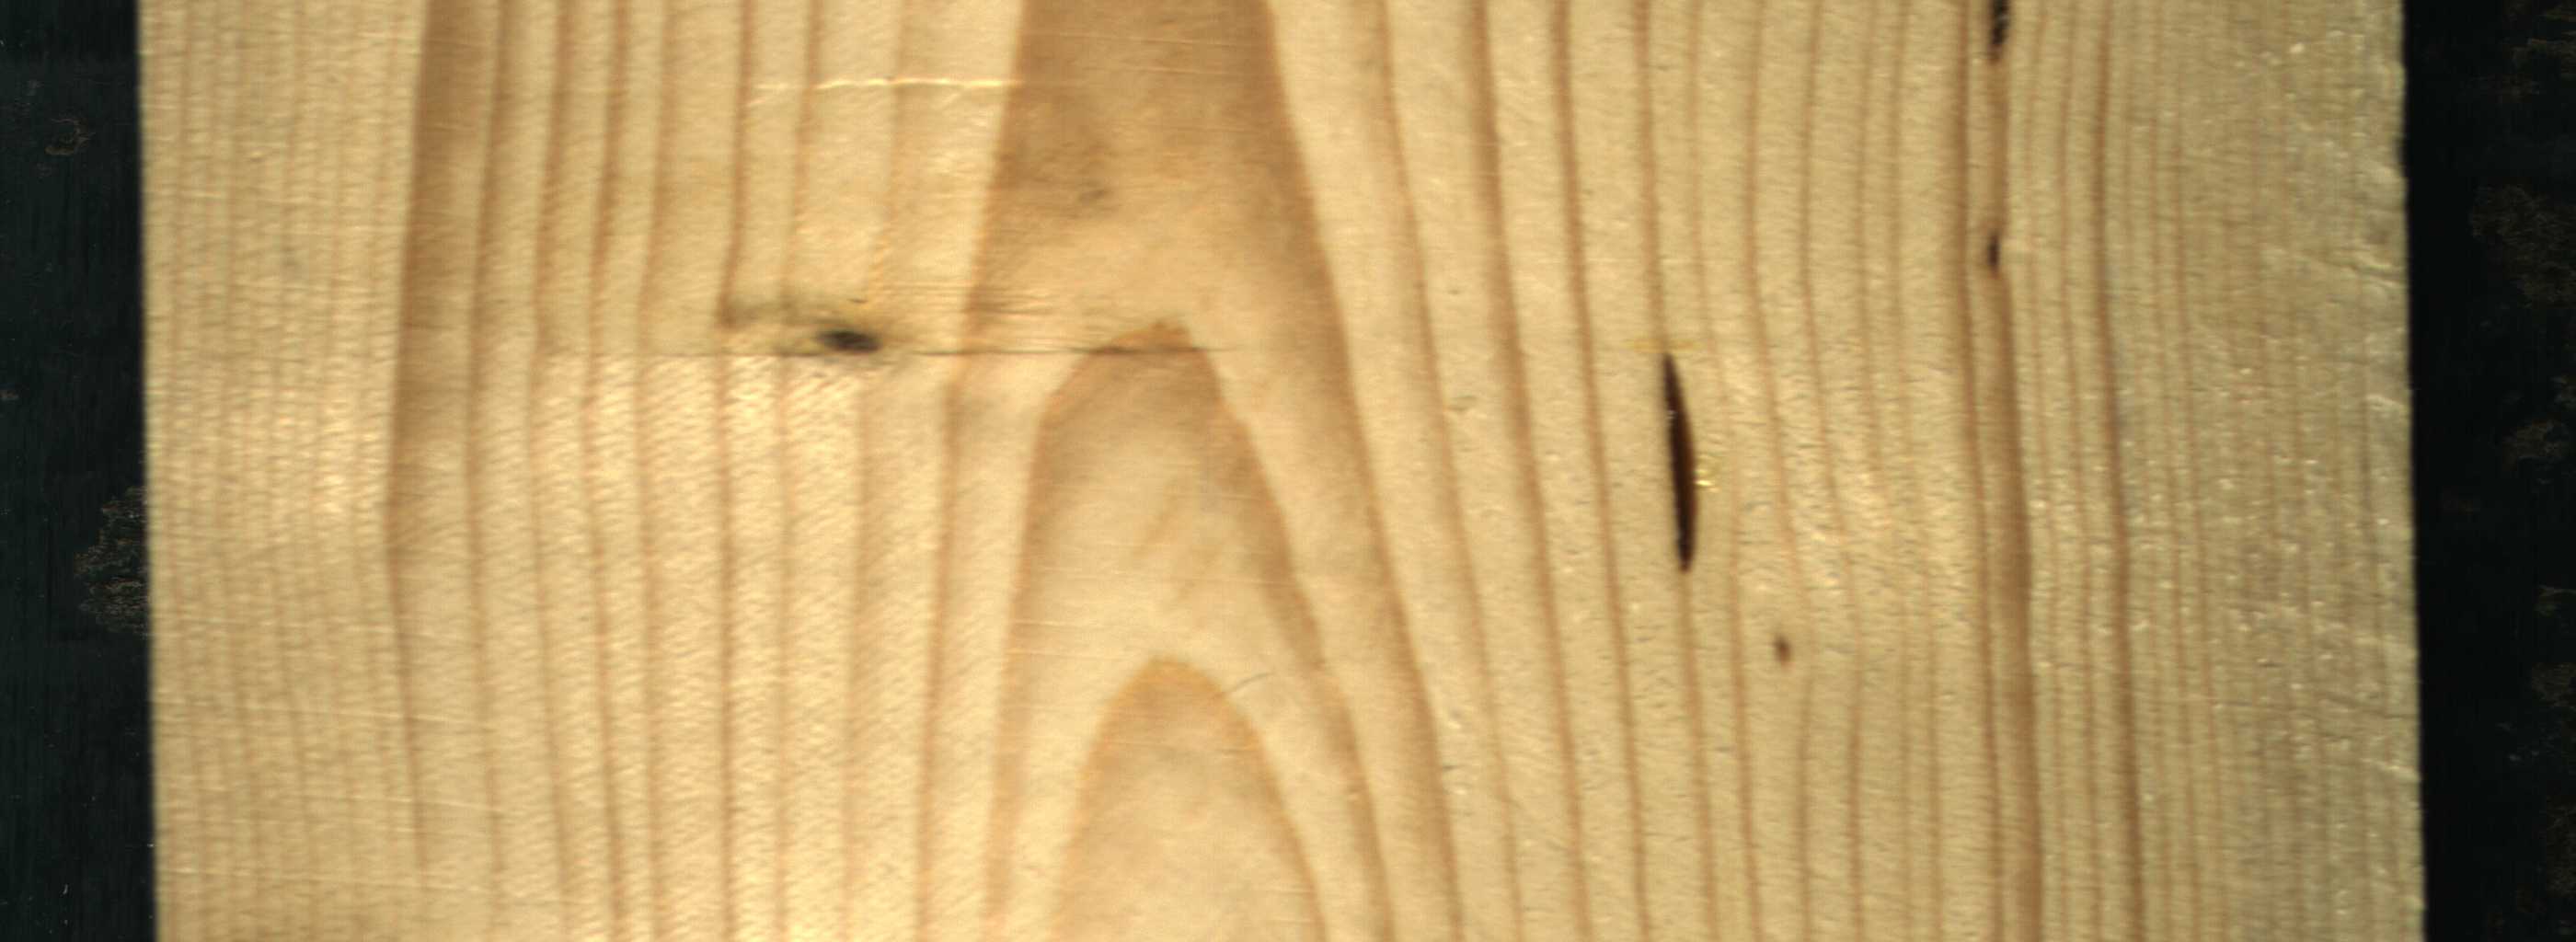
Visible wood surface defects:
resin
resin
Live_Knot